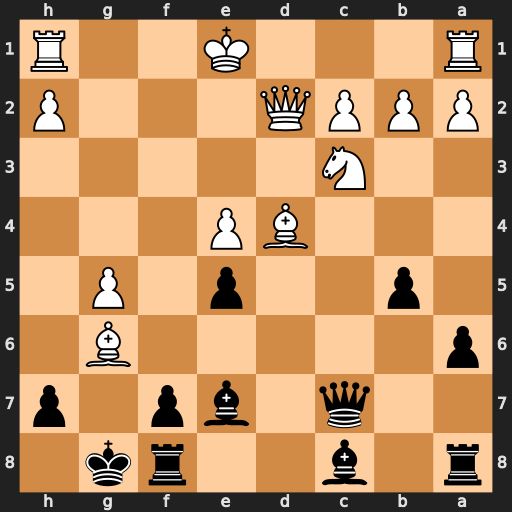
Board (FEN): r1b2rk1/2q1bp1p/p5B1/1p2p1P1/3BP3/2N5/PPPQ3P/R3K2R
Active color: b
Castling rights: KQ
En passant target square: -
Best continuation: exd4 Nd5 Qe5 Nxe7+ Qxe7